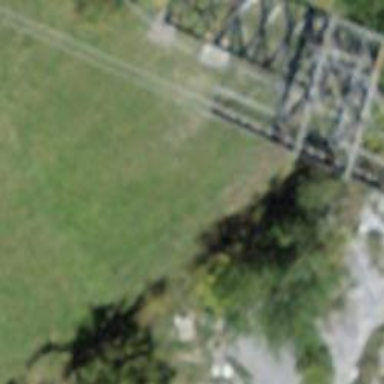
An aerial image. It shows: Pylon for aerialway.